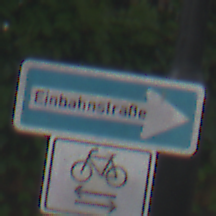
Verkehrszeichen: EinbahnstrasseRechtsweisend
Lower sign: RichtungsangabeDurchPfeile9
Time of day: MorningAfternoon
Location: Outdoor (Urban)
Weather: Overcast
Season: NotSpecified
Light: Natural